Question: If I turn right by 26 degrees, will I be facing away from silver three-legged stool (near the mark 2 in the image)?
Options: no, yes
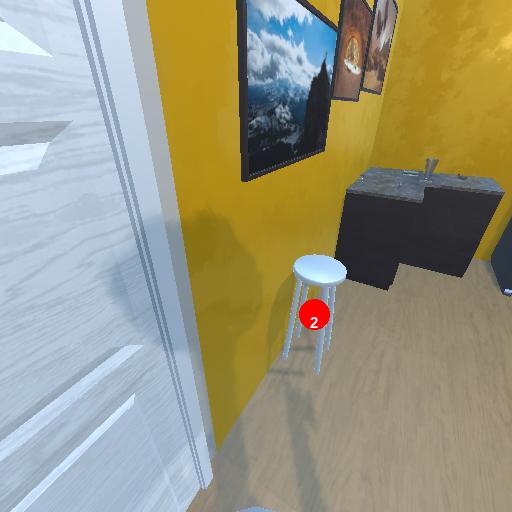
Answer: no